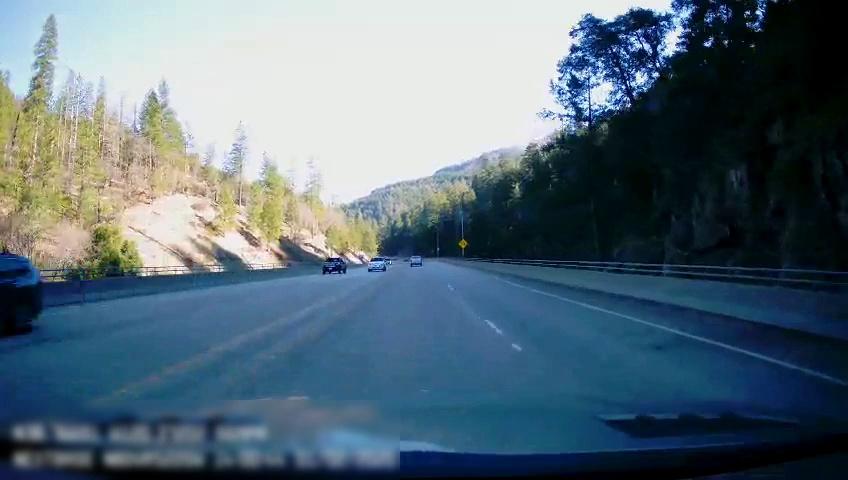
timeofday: Day
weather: Sunny
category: Drivable Space
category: Drivable Space
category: Vehicles | Truck
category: Vehicles | Car
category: Vehicles | Car
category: Vehicles | SUV
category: Lanes | Opposite Lane
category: Lanes | Current Lane
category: Lanes | Opposite Lane
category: Lanes | Current Lane
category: Lanes | Current Lane
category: Traffic | Signs